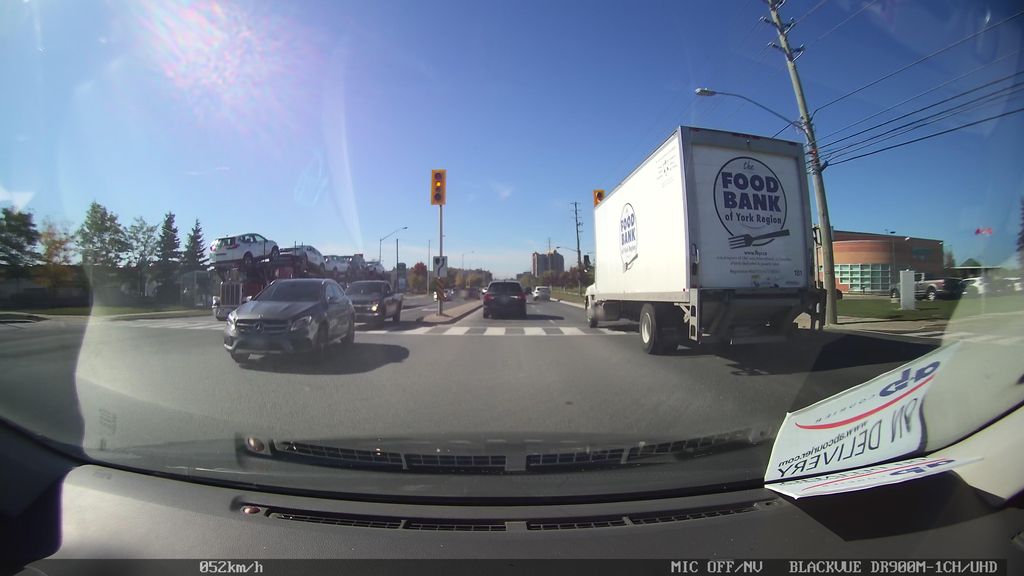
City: toronto